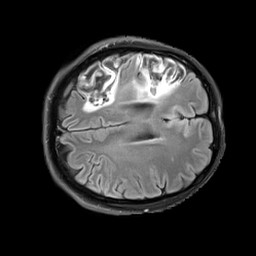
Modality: FLAIR
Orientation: axial
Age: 49
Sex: male
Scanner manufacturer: siemens
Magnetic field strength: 3 T
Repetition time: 9 s
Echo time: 0.098 s